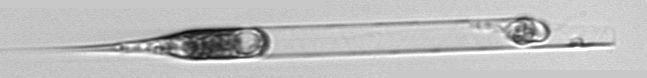
Label: Rhizosolenia